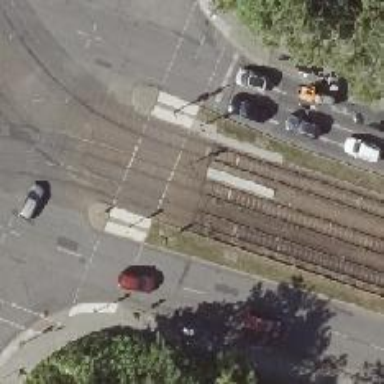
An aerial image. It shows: Tram crossing with traffic signals.